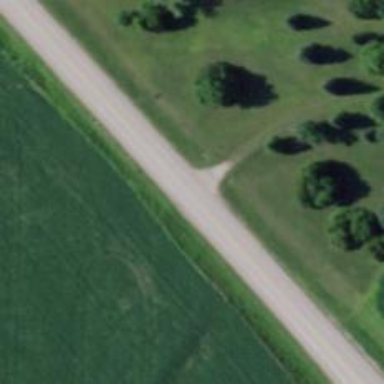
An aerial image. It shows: Asphalt road classified as trunk highway.